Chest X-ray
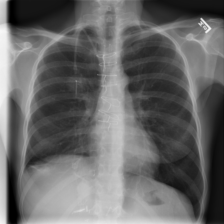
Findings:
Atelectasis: negative
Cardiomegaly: negative
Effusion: negative
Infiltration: negative
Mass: positive
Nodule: positive
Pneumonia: negative
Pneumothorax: negative
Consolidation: negative
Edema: negative
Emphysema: negative
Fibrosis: negative
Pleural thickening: negative
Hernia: negative